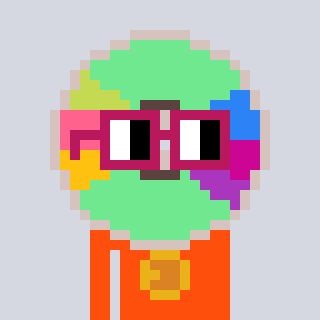
a pixel art character with square dark red glasses, a cd-shaped head and a orange-colored body on a cool background